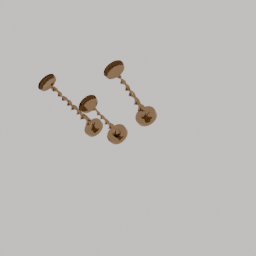
Label: decoration